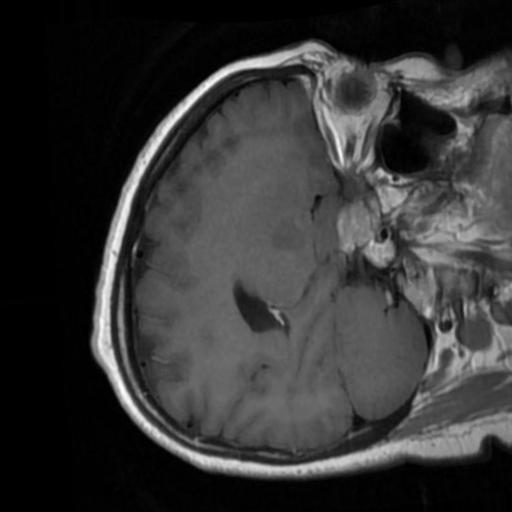
Label: brain_tumor